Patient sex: M
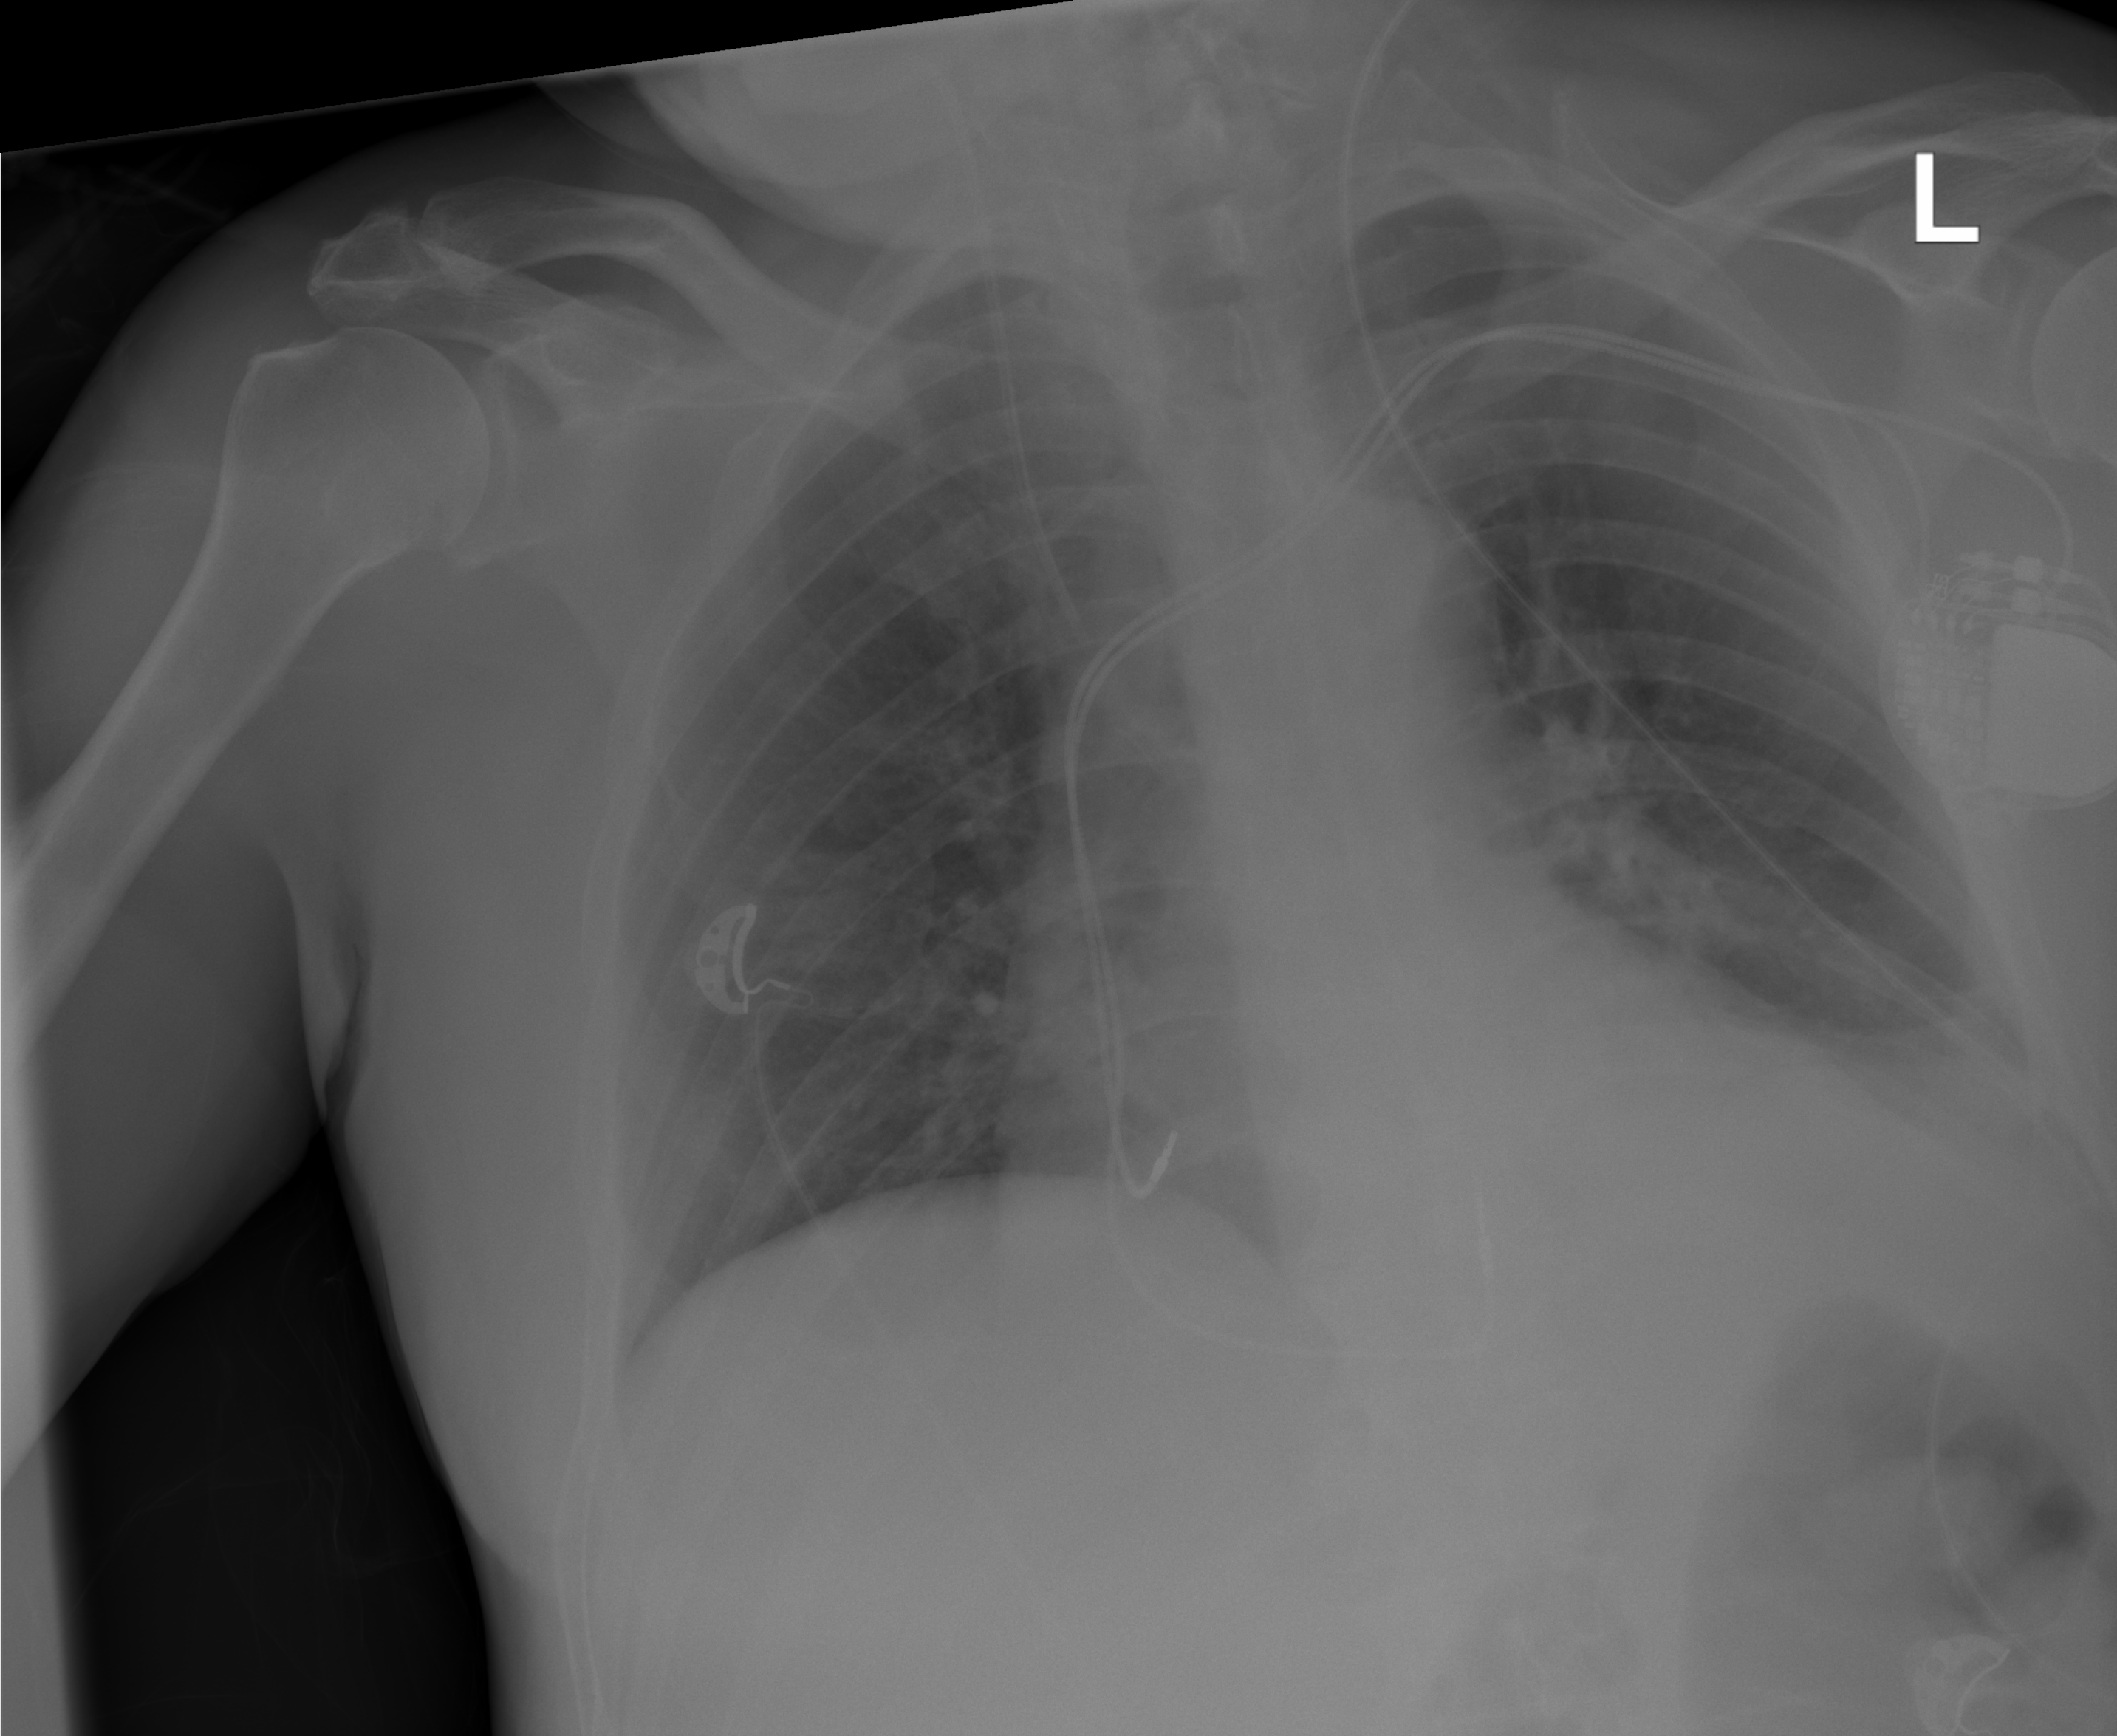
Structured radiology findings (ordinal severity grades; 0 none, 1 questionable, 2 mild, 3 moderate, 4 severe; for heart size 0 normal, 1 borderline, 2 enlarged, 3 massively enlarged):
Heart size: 1
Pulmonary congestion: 0
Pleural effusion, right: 0
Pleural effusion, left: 0
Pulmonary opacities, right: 2
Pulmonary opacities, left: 1
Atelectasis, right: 0
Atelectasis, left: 2